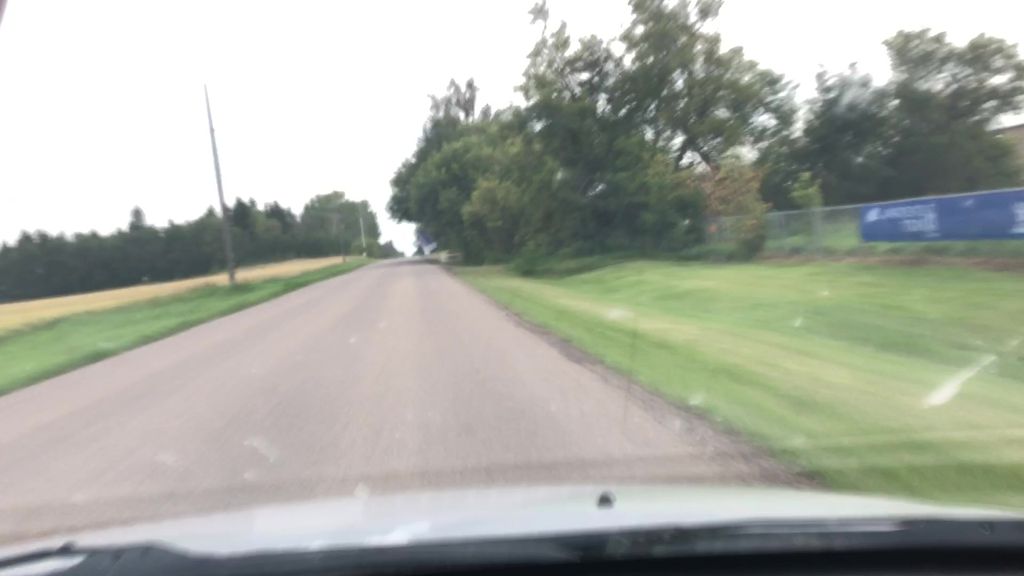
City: edmonton